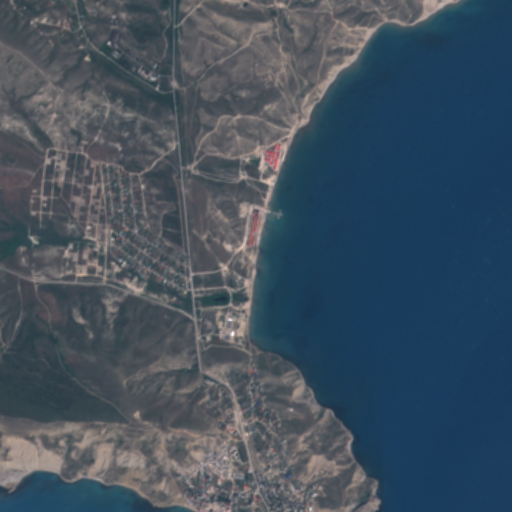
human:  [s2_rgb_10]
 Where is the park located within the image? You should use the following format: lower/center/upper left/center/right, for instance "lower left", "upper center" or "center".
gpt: The park is located in the lower center of the image.
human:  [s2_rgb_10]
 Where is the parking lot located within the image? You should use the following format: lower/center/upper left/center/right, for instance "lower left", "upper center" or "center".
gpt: The parking lot is located in the lower center of the image.
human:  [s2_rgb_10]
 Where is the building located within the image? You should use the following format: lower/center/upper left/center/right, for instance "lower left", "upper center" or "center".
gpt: There is no building in the image.